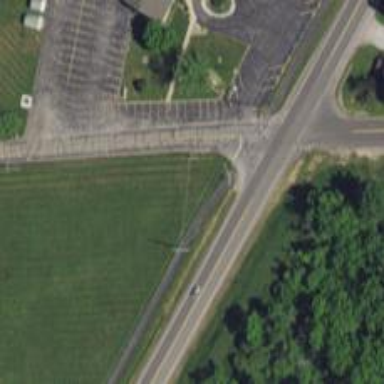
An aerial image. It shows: Uncontrolled crossing on the road.